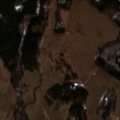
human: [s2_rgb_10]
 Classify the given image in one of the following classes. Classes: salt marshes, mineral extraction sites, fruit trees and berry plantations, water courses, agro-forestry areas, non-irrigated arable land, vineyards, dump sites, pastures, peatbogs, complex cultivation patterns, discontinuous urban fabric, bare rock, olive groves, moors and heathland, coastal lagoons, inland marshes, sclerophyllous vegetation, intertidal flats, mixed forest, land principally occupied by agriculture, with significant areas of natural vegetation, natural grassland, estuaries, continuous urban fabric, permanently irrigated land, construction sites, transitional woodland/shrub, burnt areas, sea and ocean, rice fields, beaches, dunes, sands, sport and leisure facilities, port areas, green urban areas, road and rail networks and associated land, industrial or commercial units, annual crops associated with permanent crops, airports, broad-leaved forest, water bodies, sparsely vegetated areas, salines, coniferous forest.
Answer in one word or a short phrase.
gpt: non-irrigated arable land, land principally occupied by agriculture, with significant areas of natural vegetation, coniferous forest, mixed forest